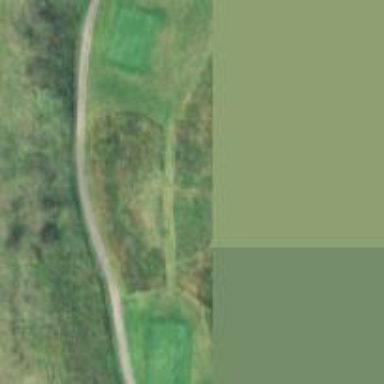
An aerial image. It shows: Pathway for golfing.